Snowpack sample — Snodgrass Mountain, Crested Butte, Colorado (2/4/25, 12:06 PM MST)
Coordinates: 38.923, -106.968
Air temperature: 35 °F
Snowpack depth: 80 cm
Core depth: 80 cm
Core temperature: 32 °F
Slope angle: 14°, slope face: 78°
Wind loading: low
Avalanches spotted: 0
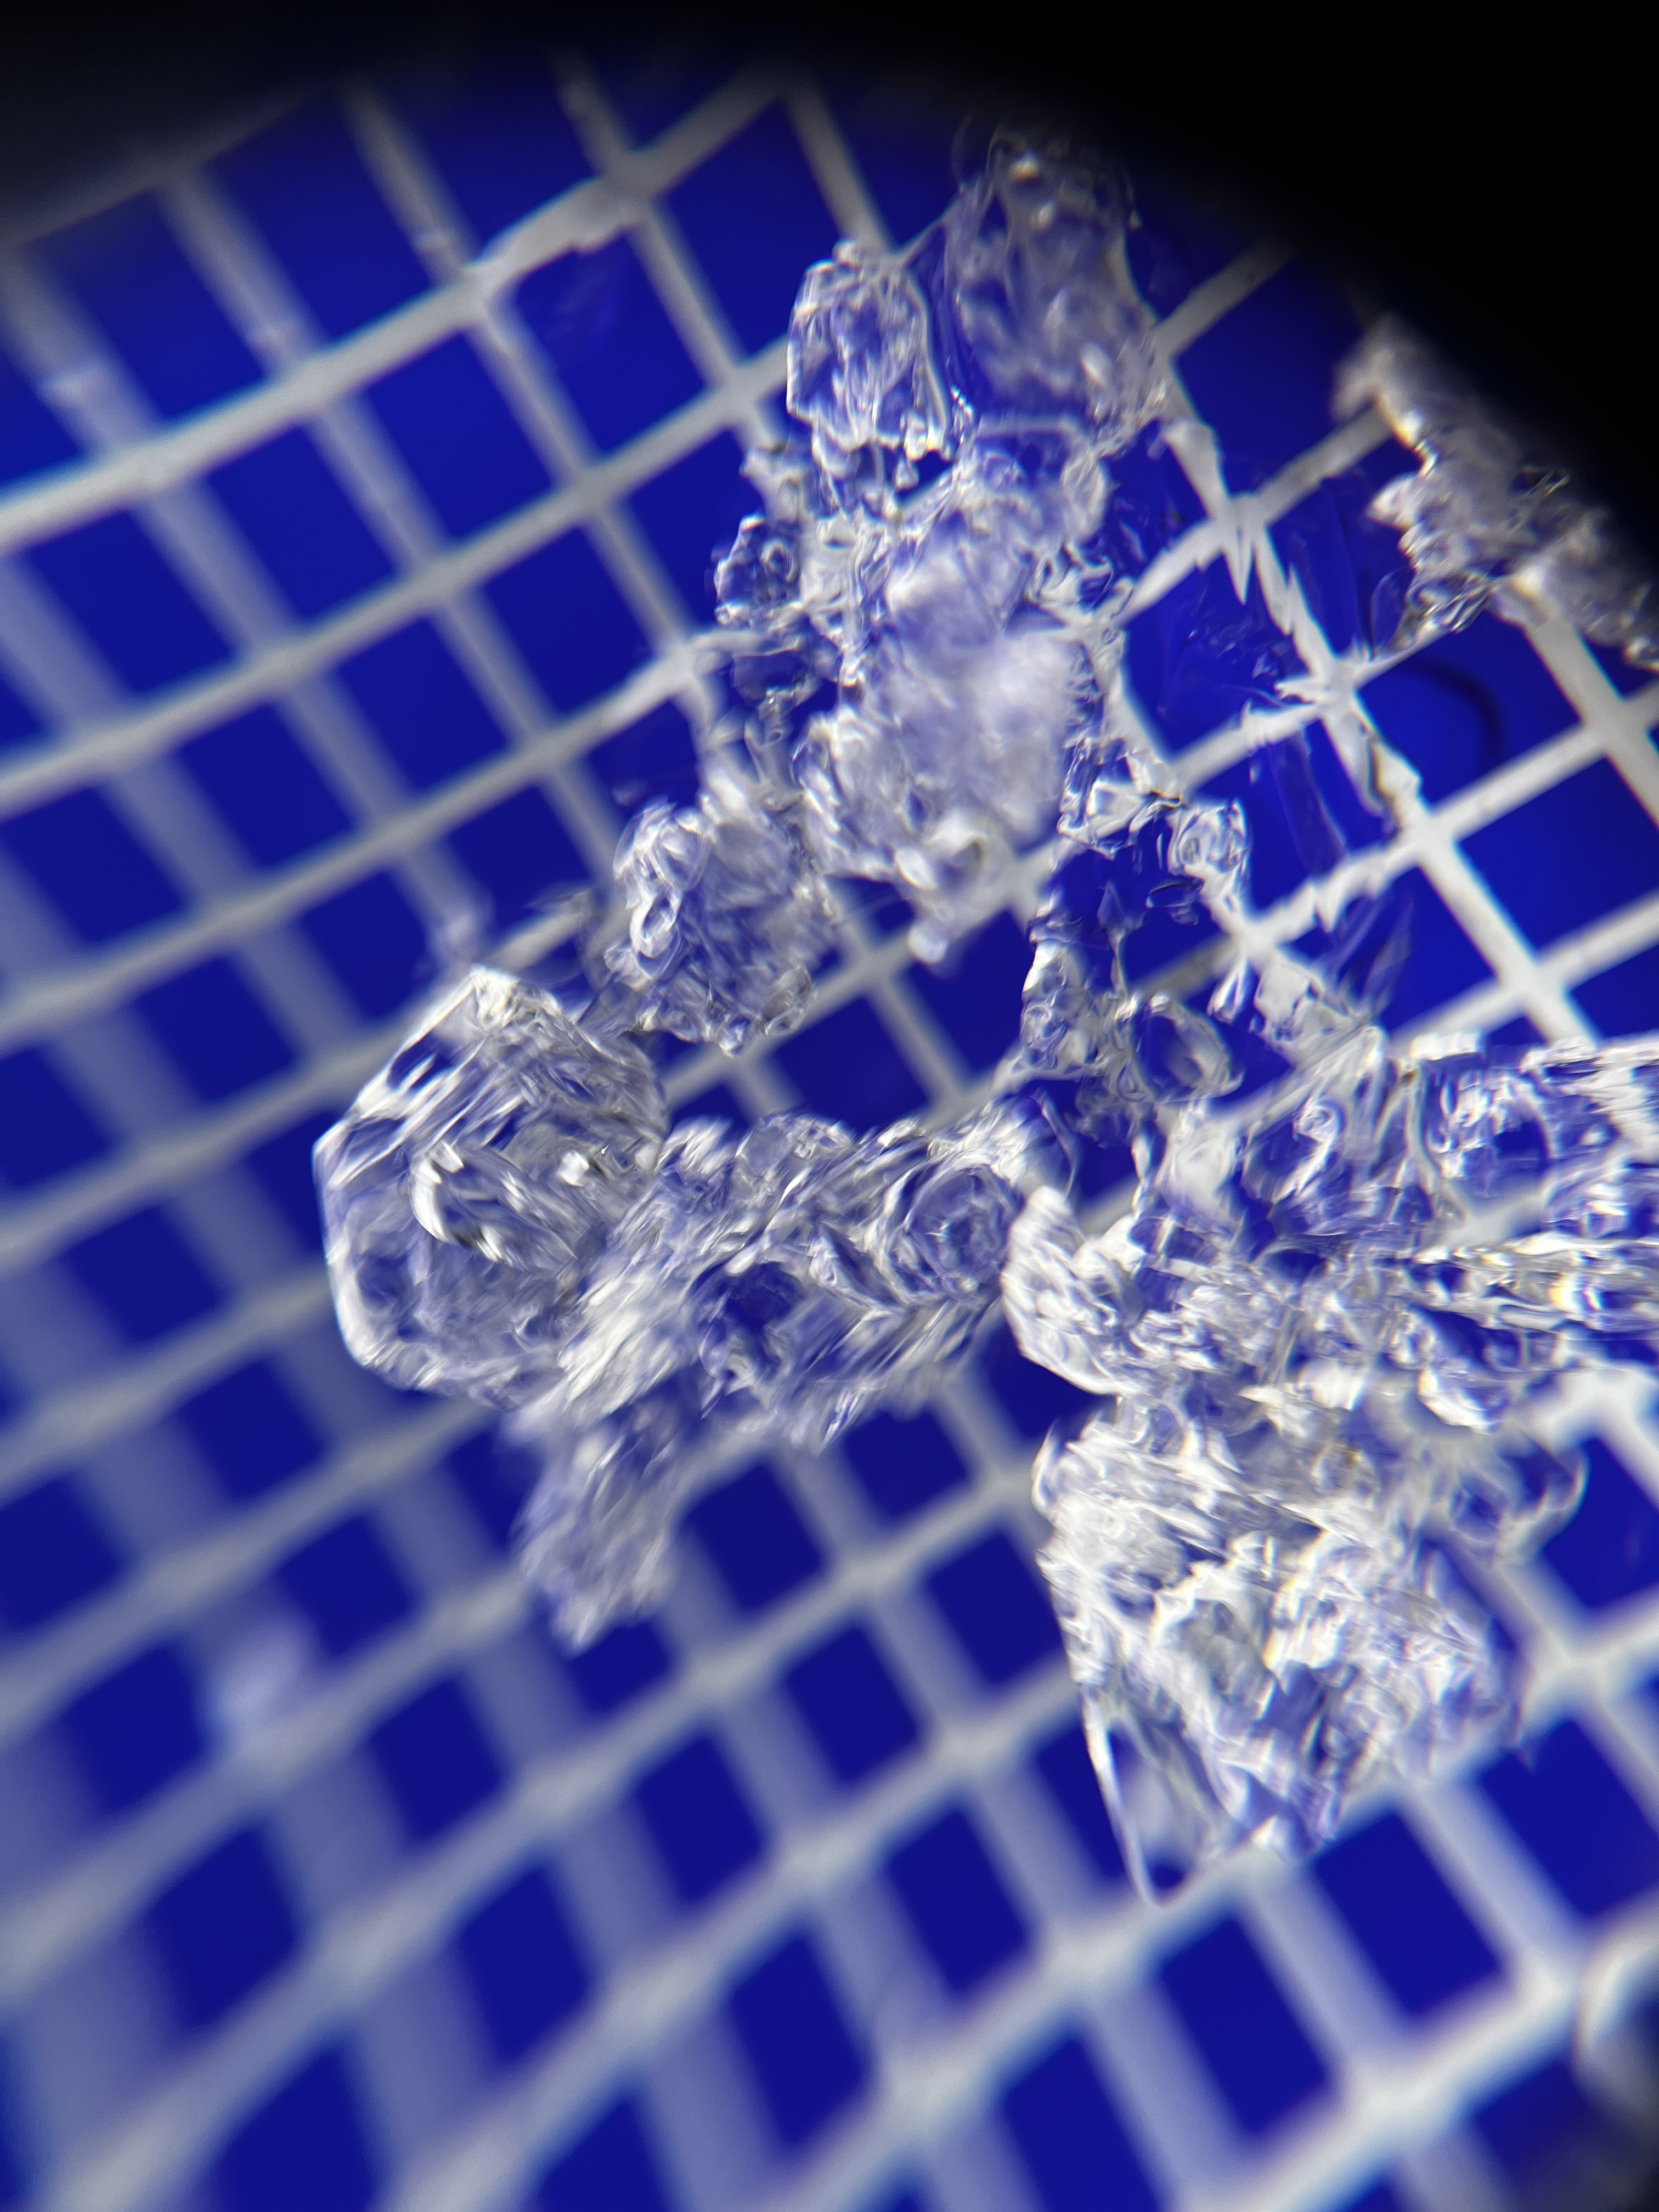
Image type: magnified_profile
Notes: No avalanches nearby, unusually warm weather for the last month reported by residents, Collected 25 yards from treeline